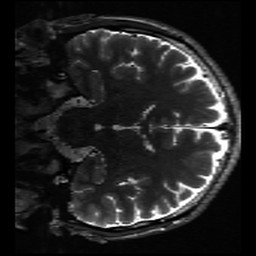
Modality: inplaneT2
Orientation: coronal